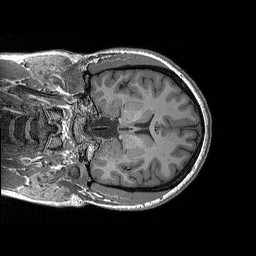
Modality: T1w
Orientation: coronal
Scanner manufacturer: siemens
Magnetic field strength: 3 T
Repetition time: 2.3 s
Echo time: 0.00298 s